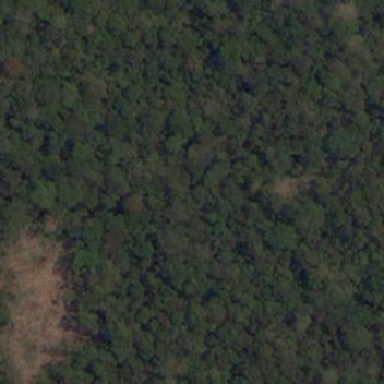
The forest is thick and thick .